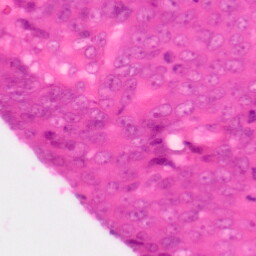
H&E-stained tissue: Colon